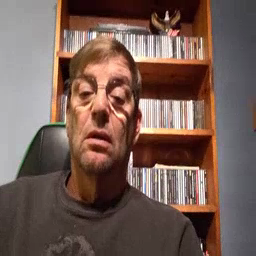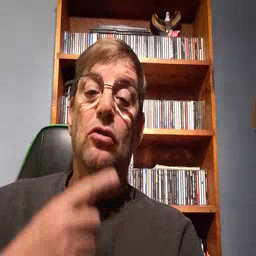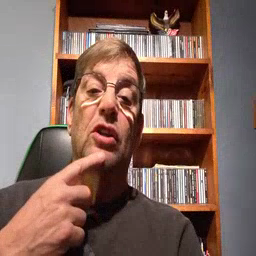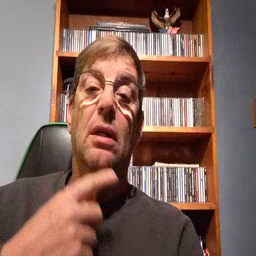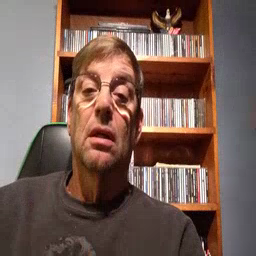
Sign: chin